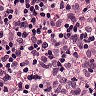
Metastatic tissue present: yes